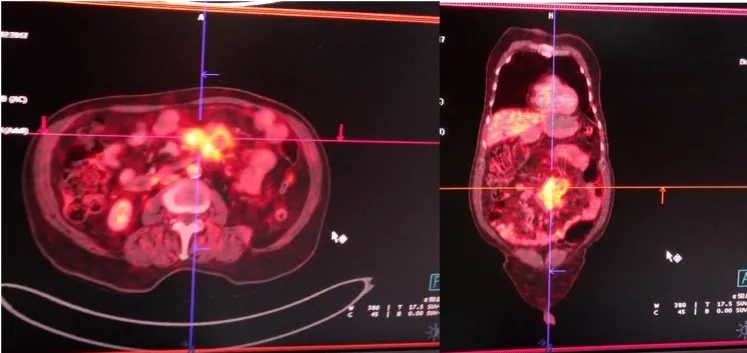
PET/CT scan showing FDG avid mass in the mesentery.
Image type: radiology (pet)